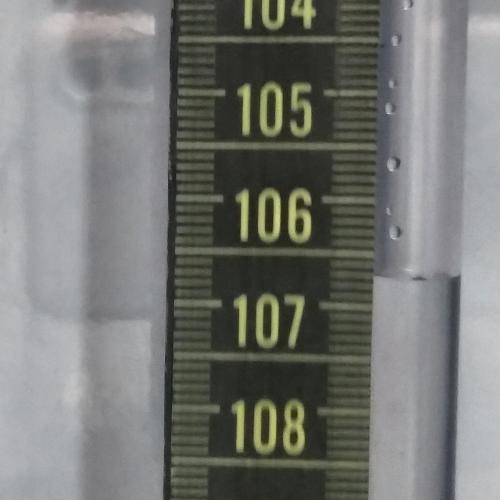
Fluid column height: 106.7 cm